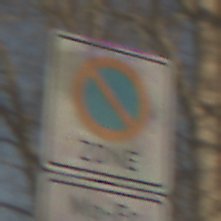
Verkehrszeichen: BeginnEingeschraenktesHalteverbotZone
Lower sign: ZeitangabenMitBeschraenkungAufWochentage2
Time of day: SunriseSunset
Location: Outdoor (Nature)
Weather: PartlyCloudy
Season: NotSpecified
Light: Natural